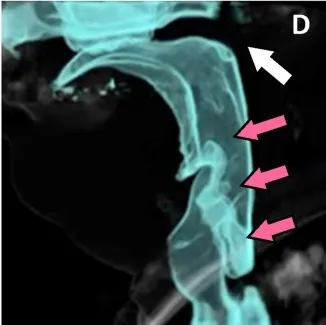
Reconstructed images of four-dimensional computed tomography. (D) Lateral view. The soft plate becomes elevated and velopharyngeal closure occurs at the initial stage of exhalation during sleep (white arrow) with expansion of the pharyngeal space (red arrows).
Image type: radiology (ct)